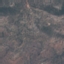
Land use / land cover class: HerbaceousVegetation